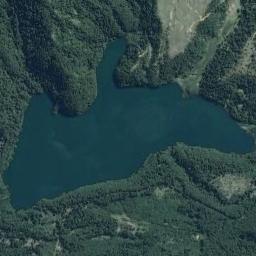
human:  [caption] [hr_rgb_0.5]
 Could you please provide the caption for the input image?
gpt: The two lakes are of the same color .

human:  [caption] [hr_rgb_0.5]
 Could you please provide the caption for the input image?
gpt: An irregularly shaped blue lake surrounded by mountains with green vegetation .

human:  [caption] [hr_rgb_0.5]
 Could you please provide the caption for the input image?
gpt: The lake lies in the dense forest and the water is deep green .

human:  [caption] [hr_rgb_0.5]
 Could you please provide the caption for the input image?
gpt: There are many trees around the lake .

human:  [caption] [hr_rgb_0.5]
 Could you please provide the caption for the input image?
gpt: There are green forests around the lake .